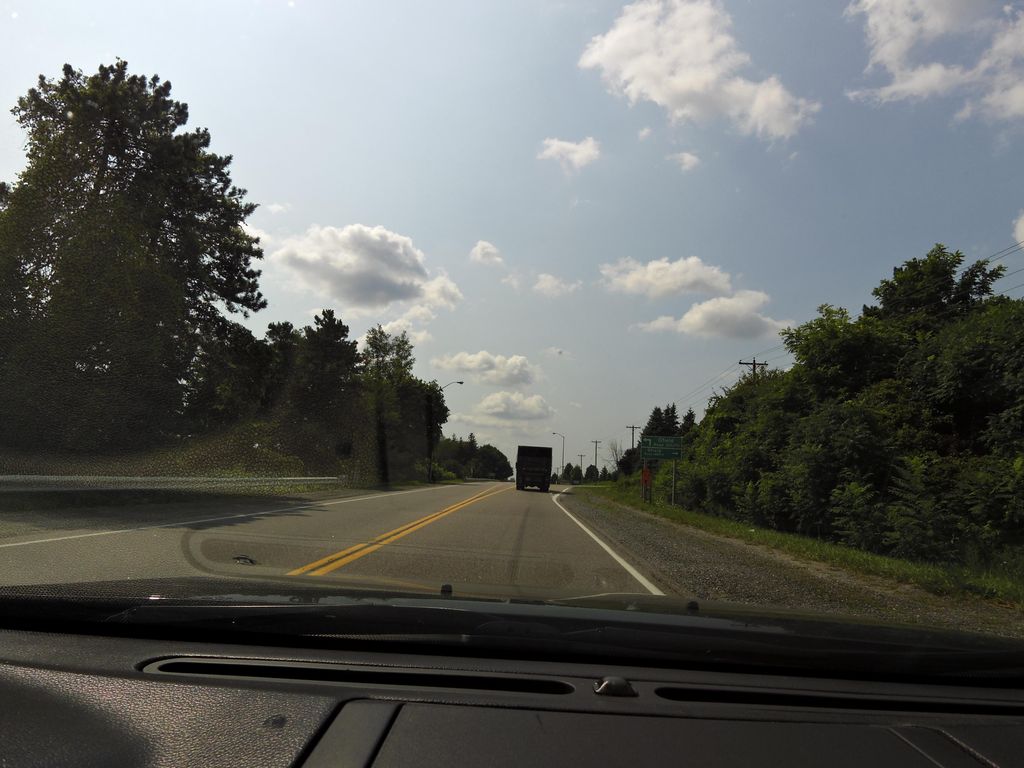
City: hamilton